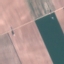
Label: AnnualCrop